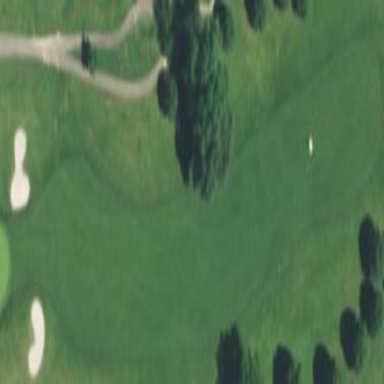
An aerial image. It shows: Grassy area designated as golf fairway.